Here is the envelope spectrum of one vibration snapshot from a rolling-element bearing, with each characteristic fault-frequency family marked on the frequency axis. What is the most likely bearing condition (normal, inner_race, outer_race, ball)?
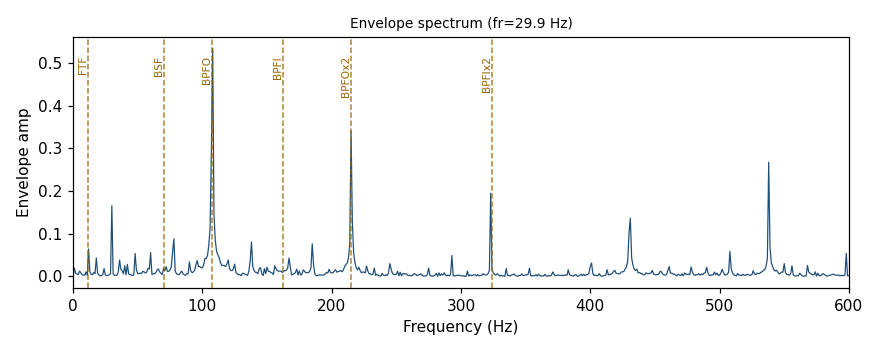
Answer: outer_race